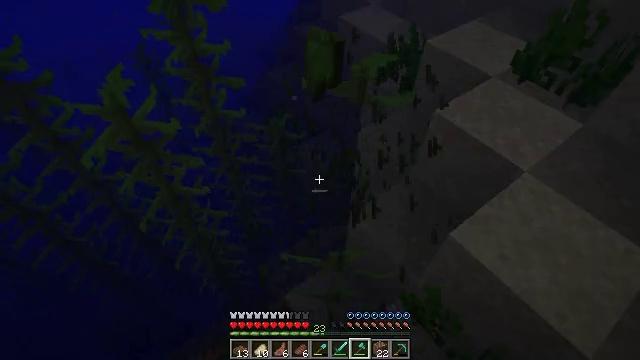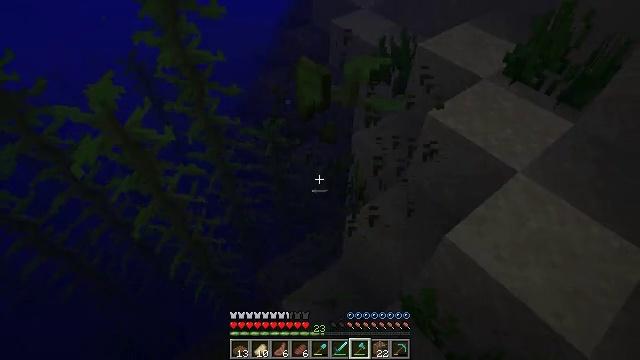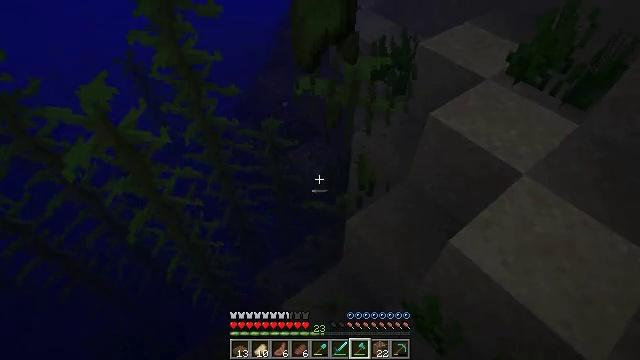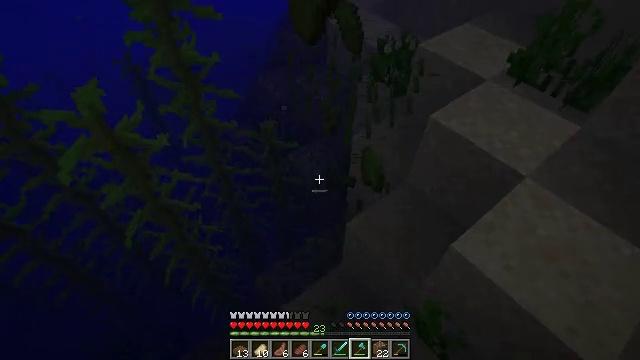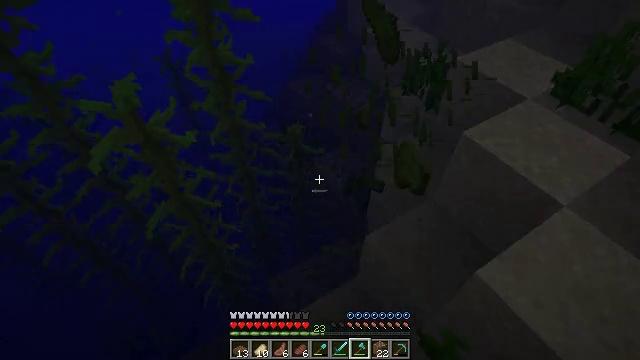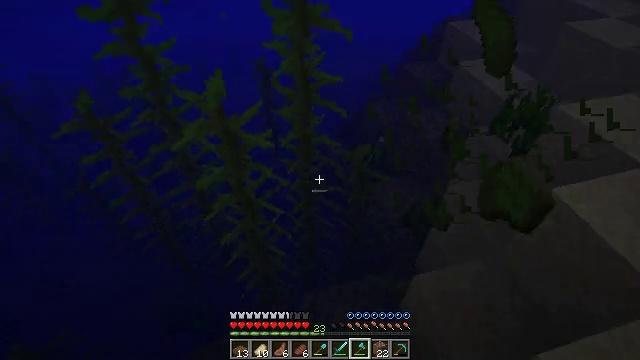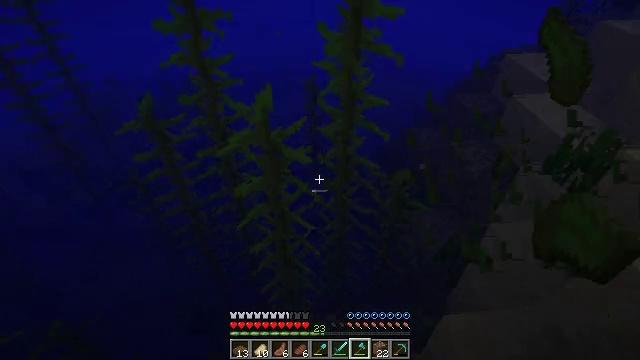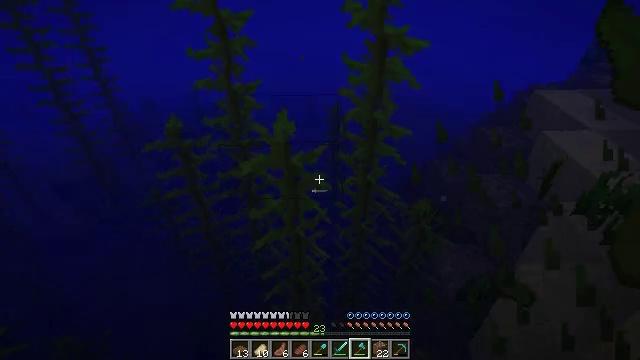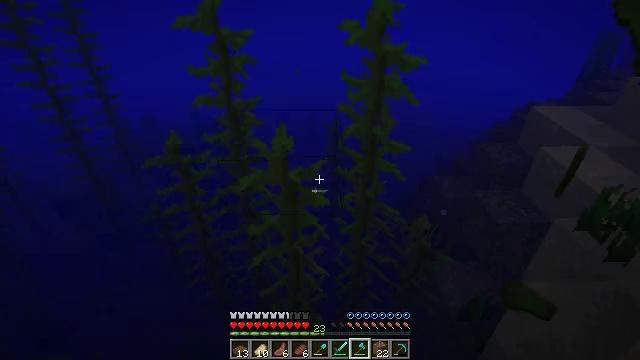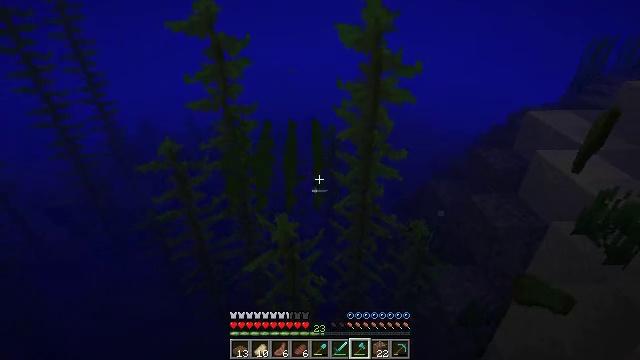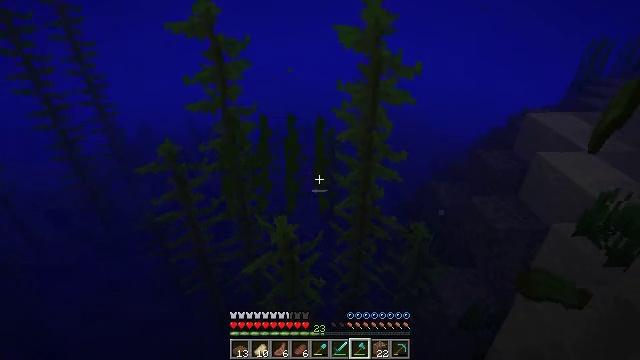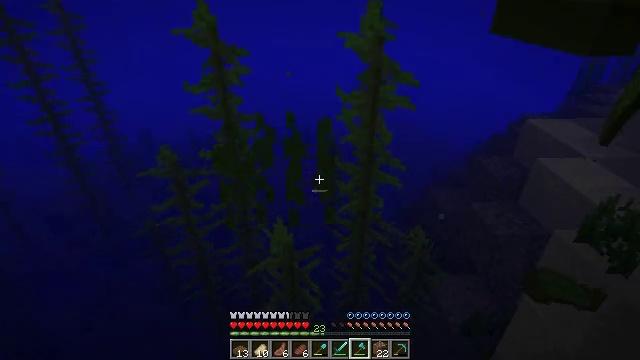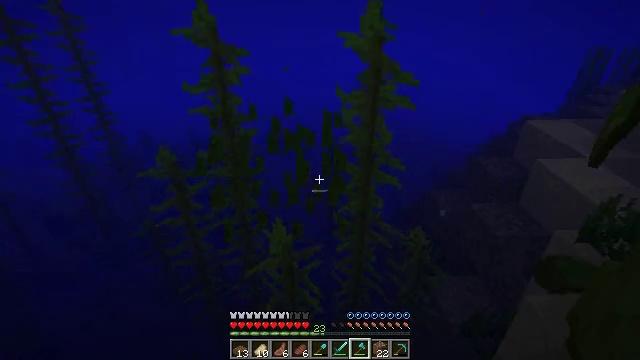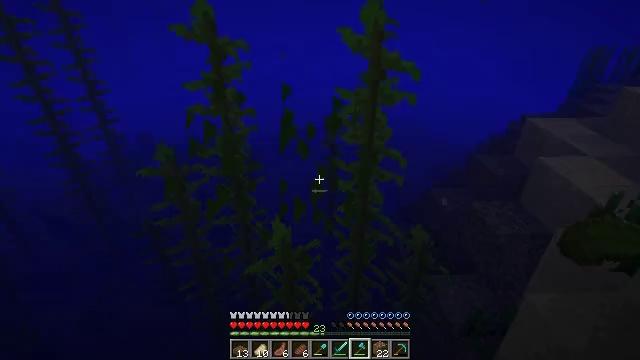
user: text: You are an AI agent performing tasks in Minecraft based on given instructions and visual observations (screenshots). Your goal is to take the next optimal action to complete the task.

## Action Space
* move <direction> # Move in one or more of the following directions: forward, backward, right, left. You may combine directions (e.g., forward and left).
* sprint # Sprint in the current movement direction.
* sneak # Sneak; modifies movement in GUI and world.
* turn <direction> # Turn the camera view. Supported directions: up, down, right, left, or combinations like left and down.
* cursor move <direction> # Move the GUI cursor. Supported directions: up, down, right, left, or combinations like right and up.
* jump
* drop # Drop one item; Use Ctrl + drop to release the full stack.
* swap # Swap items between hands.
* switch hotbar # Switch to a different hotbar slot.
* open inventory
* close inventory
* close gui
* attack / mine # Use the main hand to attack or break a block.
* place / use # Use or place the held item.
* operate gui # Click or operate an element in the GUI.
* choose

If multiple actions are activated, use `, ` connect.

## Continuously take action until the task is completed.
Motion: motion action
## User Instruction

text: Gather kelp growing in the sea.
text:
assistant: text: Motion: move forward, turn right
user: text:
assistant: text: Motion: move forward
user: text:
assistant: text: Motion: move forward, attack / mine
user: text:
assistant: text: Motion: turn left and up, attack / mine
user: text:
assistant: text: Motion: turn left and up
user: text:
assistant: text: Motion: turn left and up
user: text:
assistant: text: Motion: turn left and up
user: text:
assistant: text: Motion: turn up
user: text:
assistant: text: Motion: turn up, attack / mine
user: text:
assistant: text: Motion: attack / mine
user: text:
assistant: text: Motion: turn up, attack / mine
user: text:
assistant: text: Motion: no_op
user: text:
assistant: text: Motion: attack / mine
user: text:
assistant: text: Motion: attack / mine